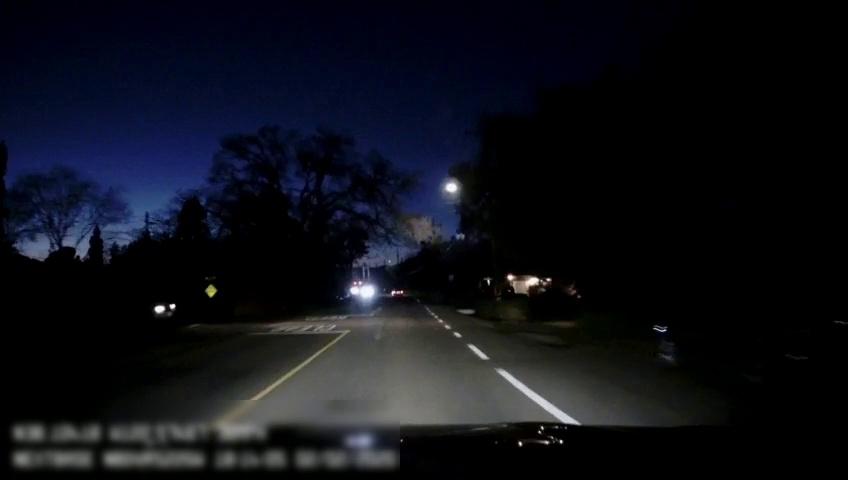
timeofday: Night
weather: Other
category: Drivable Space
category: Vehicles | Car
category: Vehicles | SUV
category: Vehicles | SUV
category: Vehicles | SUV
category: Lanes | Current Lane
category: Lanes | Current Lane
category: Lanes | Opposite Lane
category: Traffic | Signs